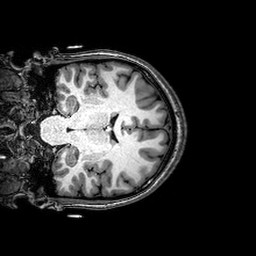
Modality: T1w
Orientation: coronal
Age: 22
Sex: female